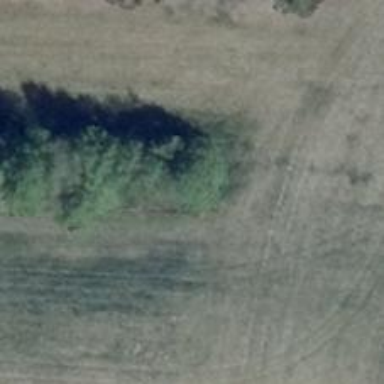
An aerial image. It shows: Row of trees in natural setting.